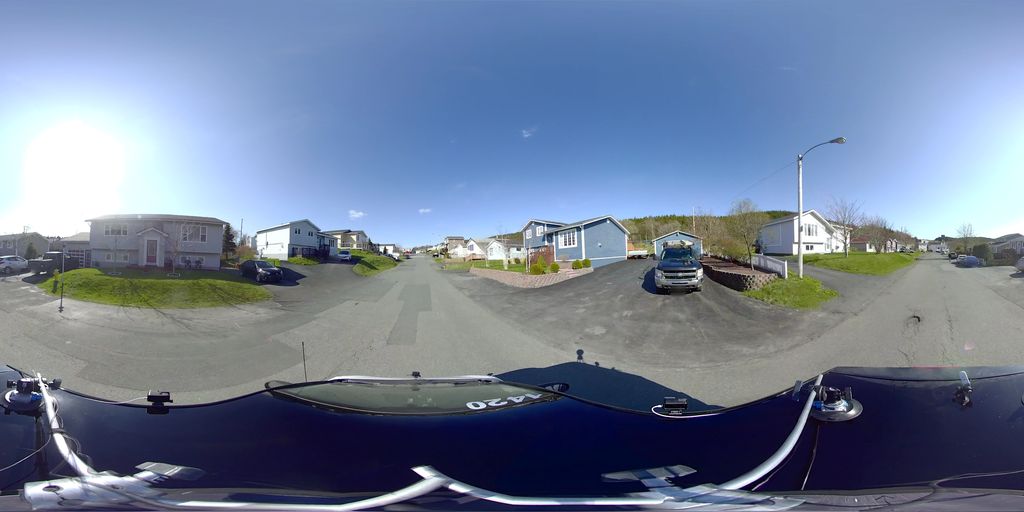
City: st_johns